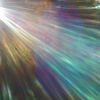
Label: sunburn